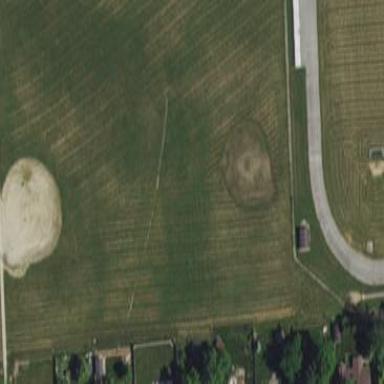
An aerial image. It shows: Baseball pitch for leisure land.